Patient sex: M
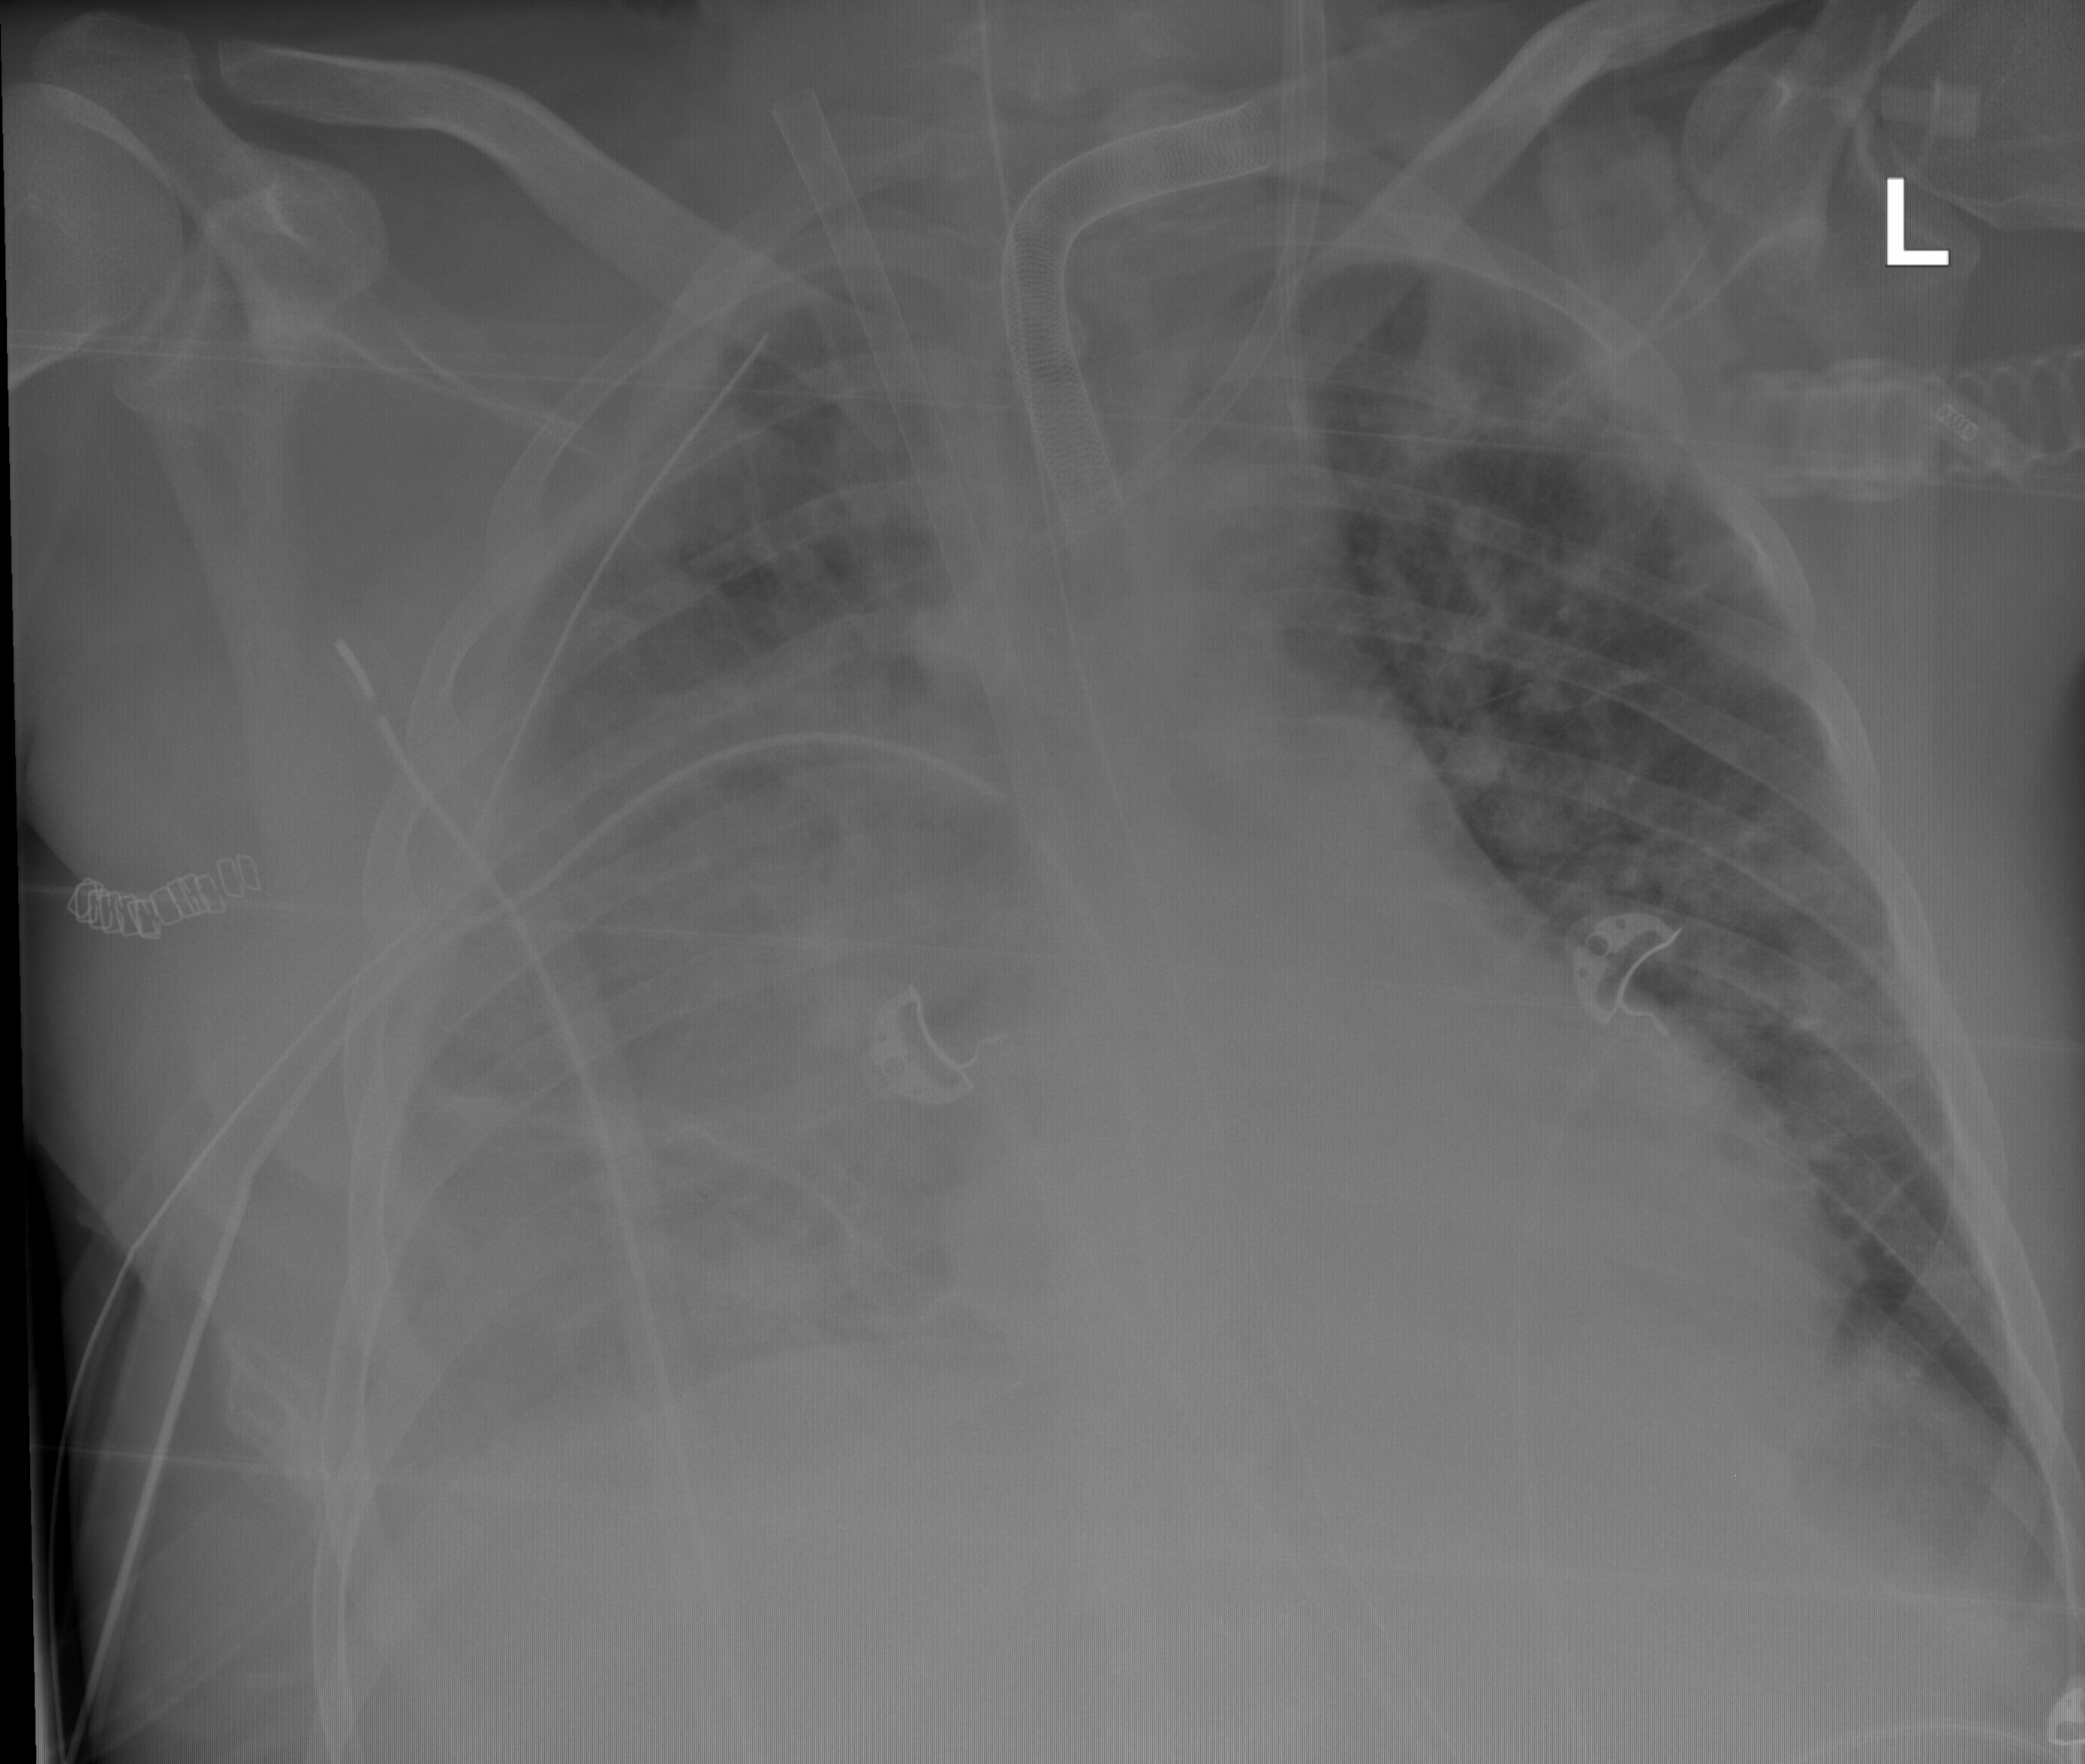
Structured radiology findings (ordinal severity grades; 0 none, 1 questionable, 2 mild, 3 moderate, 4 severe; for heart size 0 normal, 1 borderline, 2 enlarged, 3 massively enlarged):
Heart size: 1
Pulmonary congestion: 2
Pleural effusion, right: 3
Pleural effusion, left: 0
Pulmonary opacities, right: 3
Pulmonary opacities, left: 2
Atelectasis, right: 3
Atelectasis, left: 2